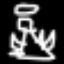
Label: angel